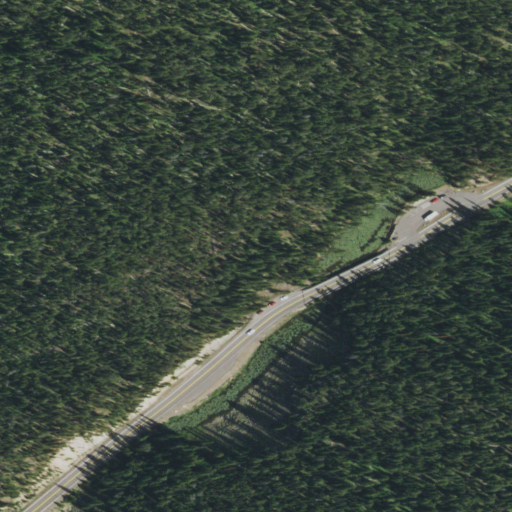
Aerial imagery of gap in Wyoming named Craig Pass containing evergreen forest, open development, medium intensity development, low intensity development, and high intensity development